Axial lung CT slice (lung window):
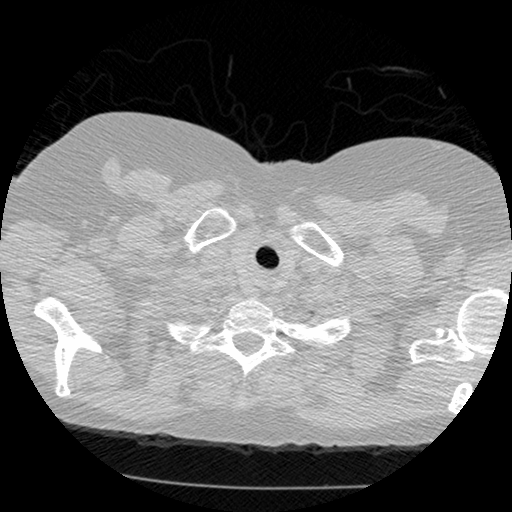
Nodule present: no